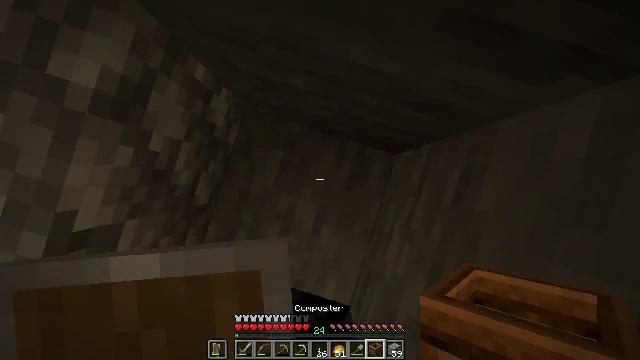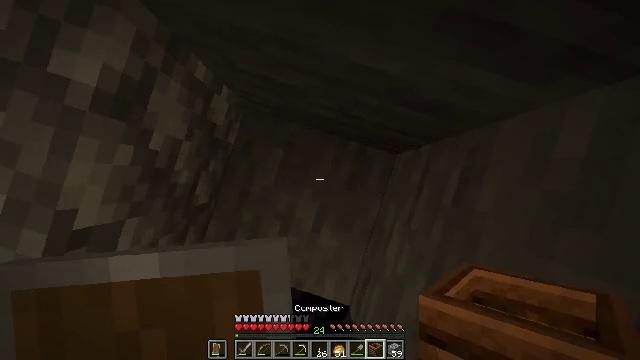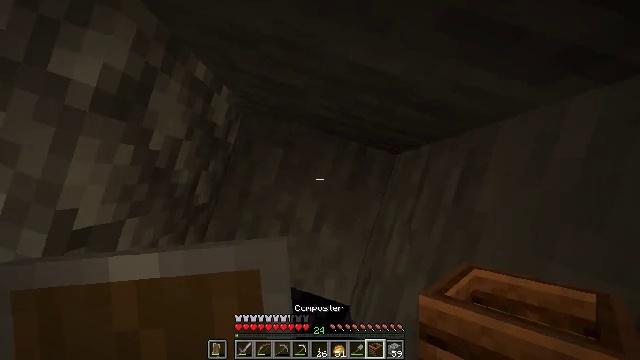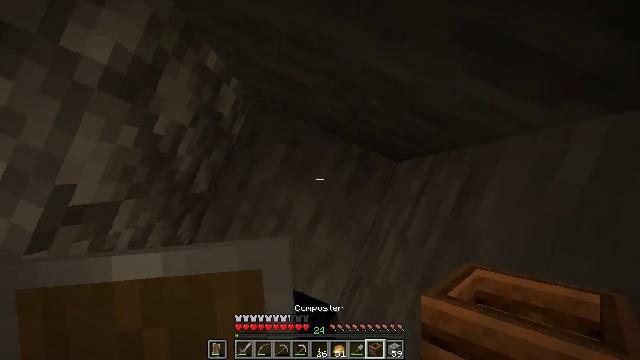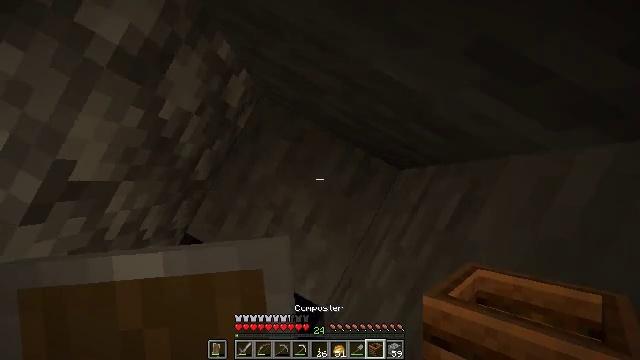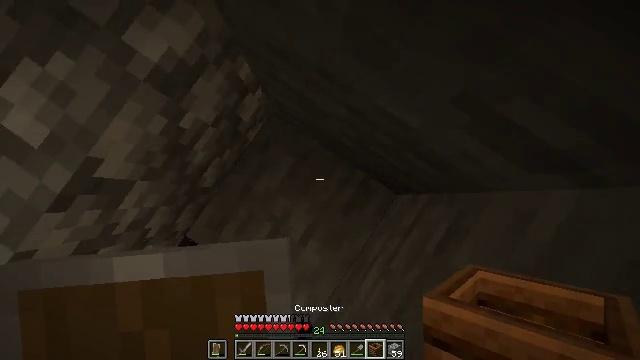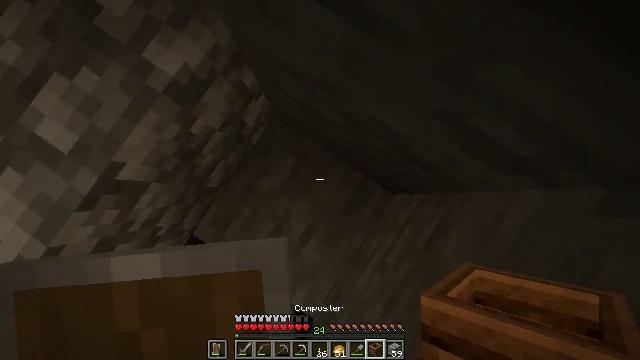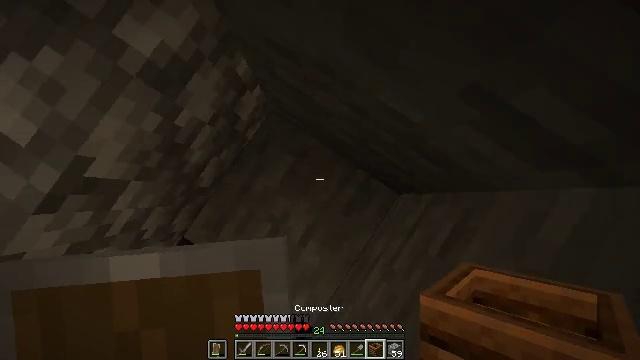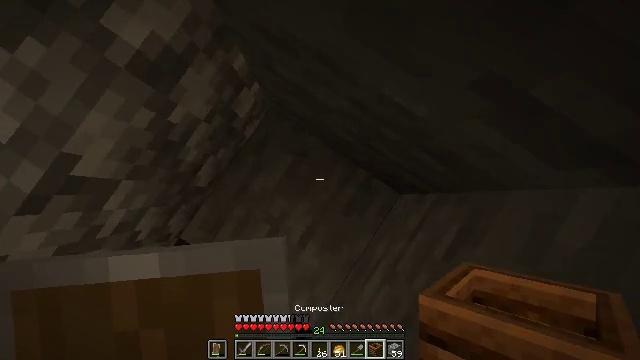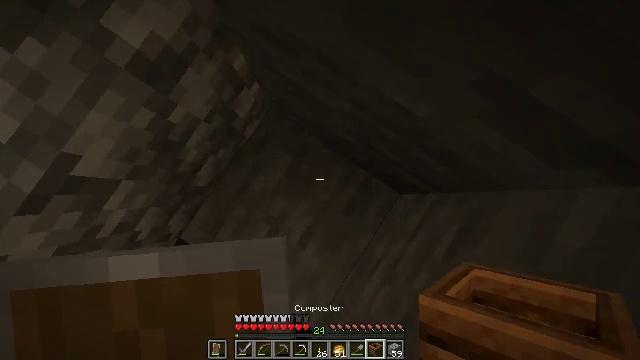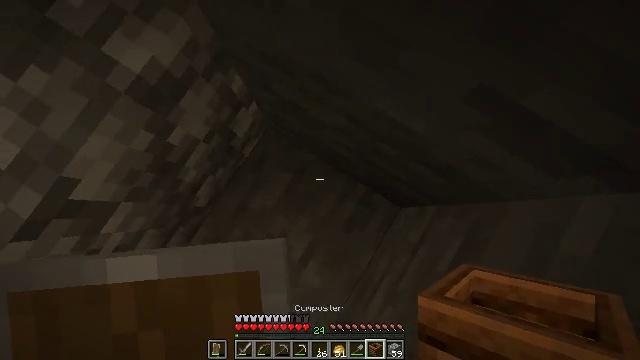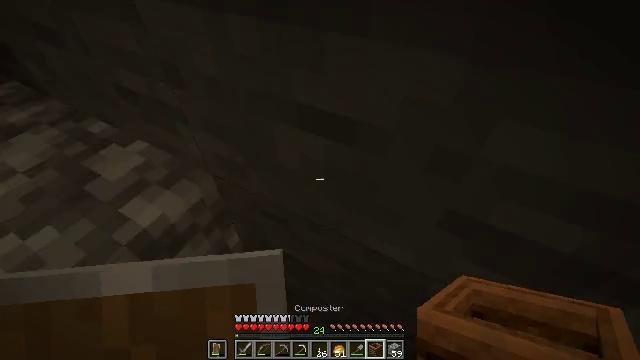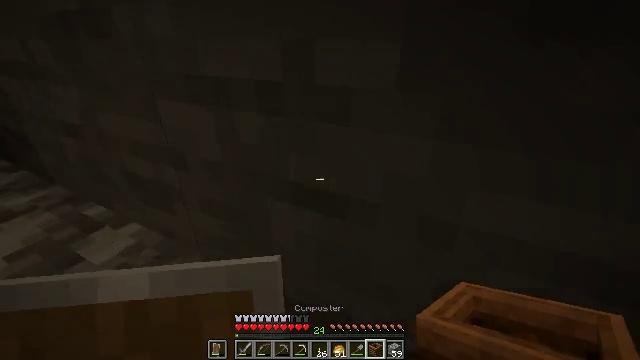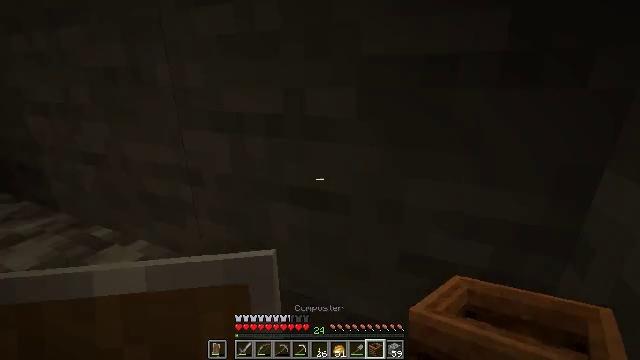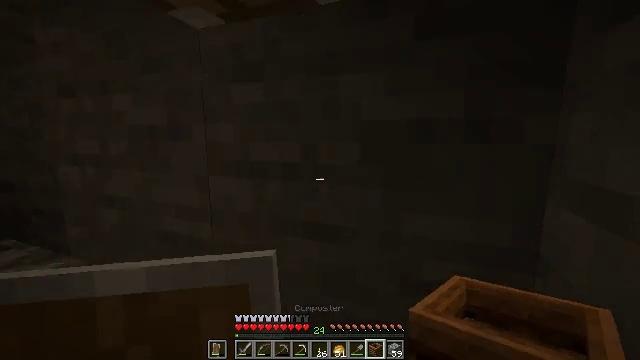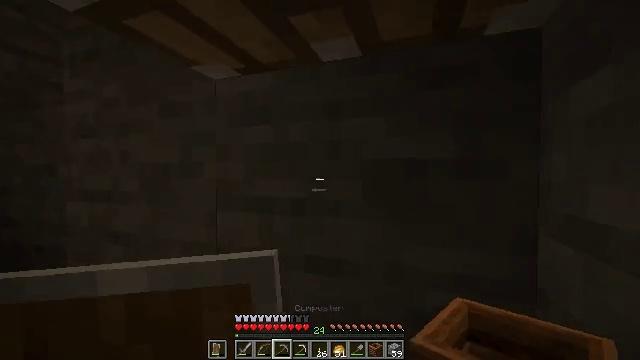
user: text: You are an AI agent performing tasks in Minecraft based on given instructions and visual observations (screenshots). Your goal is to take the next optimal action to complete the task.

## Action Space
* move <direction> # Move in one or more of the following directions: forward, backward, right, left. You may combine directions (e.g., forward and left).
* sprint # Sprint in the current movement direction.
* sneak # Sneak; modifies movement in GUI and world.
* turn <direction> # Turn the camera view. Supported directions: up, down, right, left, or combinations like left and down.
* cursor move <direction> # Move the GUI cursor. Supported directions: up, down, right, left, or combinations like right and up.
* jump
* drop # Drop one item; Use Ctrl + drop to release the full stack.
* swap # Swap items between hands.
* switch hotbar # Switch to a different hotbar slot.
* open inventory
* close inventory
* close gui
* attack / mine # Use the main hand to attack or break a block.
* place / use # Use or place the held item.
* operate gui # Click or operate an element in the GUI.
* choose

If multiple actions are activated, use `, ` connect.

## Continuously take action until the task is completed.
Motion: motion action
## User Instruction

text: Mine the piston from the build.
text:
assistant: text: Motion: turn down, use / place
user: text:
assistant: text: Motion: no_op
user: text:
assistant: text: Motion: turn left and down
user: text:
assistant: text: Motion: turn left and down
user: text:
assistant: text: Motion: turn left and up, jump
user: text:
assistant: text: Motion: use / place, jump
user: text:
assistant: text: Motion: use / place, jump
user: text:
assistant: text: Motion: jump
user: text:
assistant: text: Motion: jump
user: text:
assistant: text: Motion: turn right and up, jump
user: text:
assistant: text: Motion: move back, turn right and up
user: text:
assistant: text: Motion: move back, turn right and up
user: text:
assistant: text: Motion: move back, turn right and up
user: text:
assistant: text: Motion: turn right and up
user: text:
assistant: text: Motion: turn up, switch to hotbar 3
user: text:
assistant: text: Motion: switch to hotbar 3
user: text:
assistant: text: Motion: turn left and up, switch to hotbar 3
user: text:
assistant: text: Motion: turn up
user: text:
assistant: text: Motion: turn left and up
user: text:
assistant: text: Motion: turn right and up, attack / mine
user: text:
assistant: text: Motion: turn right and up, attack / mine
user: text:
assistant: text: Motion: attack / mine
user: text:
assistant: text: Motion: attack / mine
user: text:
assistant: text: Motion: attack / mine
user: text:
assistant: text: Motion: turn left, attack / mine
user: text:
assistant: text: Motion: attack / mine
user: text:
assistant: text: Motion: attack / mine
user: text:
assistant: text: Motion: attack / mine
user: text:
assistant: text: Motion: attack / mine
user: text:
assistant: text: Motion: attack / mine